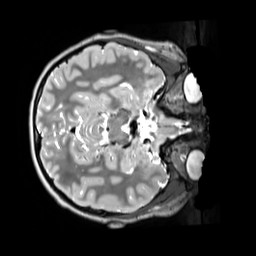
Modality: T2w
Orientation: axial
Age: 12
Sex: male
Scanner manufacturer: siemens
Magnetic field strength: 3 T
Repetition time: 3.2 s
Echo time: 0.408 s